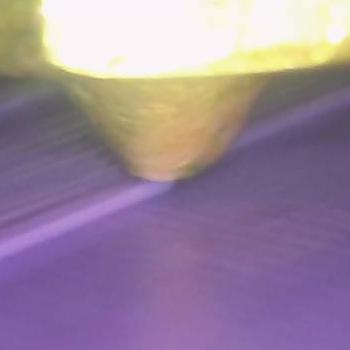
Flow rate: 78%